Question: Is it possible to have a bash script split the terminal window horizontally at one point, so that the left side details the overall progress of tasks, and the right side contains verbose output from the current task being run?

I've found some people referencing 'nohup' and 'screen' in contexts of splitting the terminal window, but I don't know how to get that going in a bash script sense, or if its even the right direction for my needs.
At the moment, I've got lots of long tasks with long output, so I'm sending the output of each to a cumulative log file, instead of dumping on the screen. Then, as an interim, manually opening a new terminal window to use 'watch tail LogFile*' to keep an eye on what's going on.
It would be great if I could automate that process.
## Update
Some leads.
<URL> and its comments were very helpful, to establish that you can launch a command in one window and send its output to another based on its value.
For example, 'ls > /dev/pts/7' will display output of 'ls' in the terminal window at pts/7.
Still stumped about how to automate splitting the screen programatically, and using that, instead of a new window.
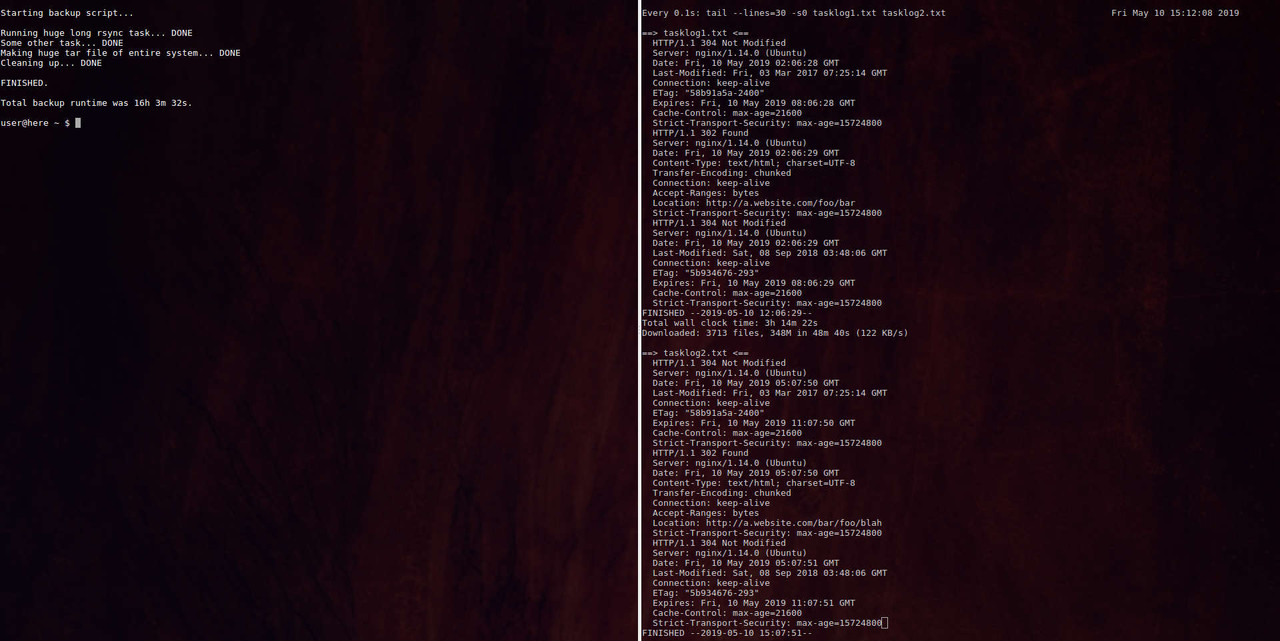
Answer: I got a working example going with <URL>.
Start the bash script below in a new Terminator window:
'terminator --command="bash /path/to/script"'
And once we're running in that, it's a bit of a hack solution, but to split the screen by command-line in the bash script, I ended up using 'xdotool' to send keybindings to Terminator. Like so:
'''
#!/bin/bash
# send keybinding that splits screen vertically
xdotool key Ctrl+Shift+E
# Terminator now sets focus to the right side (the new split) by default, so send keybinding that returns the focus to our left side
# sleep a tiny little bit first
sleep 0.01
xdotool key Alt+Left
# now to send output to the right side, let's work out "where" the ride side is
# use who to find the pts ids of all currently spanwed terminal windows
# use tail to find the last line from who (which we assume is the terminal window we just split)
# then grep to find just the number after pts/
## windowID=$(who | tail -n1 | grep -oP 'pts/\K[0-9]*')
# updated this to fix bug where who does not return pts values
# https://askubuntu.com/questions/<PHONE>
windowID=$(ps -u $USER -o tty | awk 'NR>1 && $1 != "?" {a[$0]++};END{for(val in a) print val}' | tail -n1 | grep -oP 'pts/\K[0-9]*')
# now we can send output from commands to the right side split window by using its pseudo device id. for example:
ls -lah >> /dev/pts/$windowID
exit
'''